Field crop: maize
Growth stage: 2
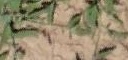
Species: atriplex